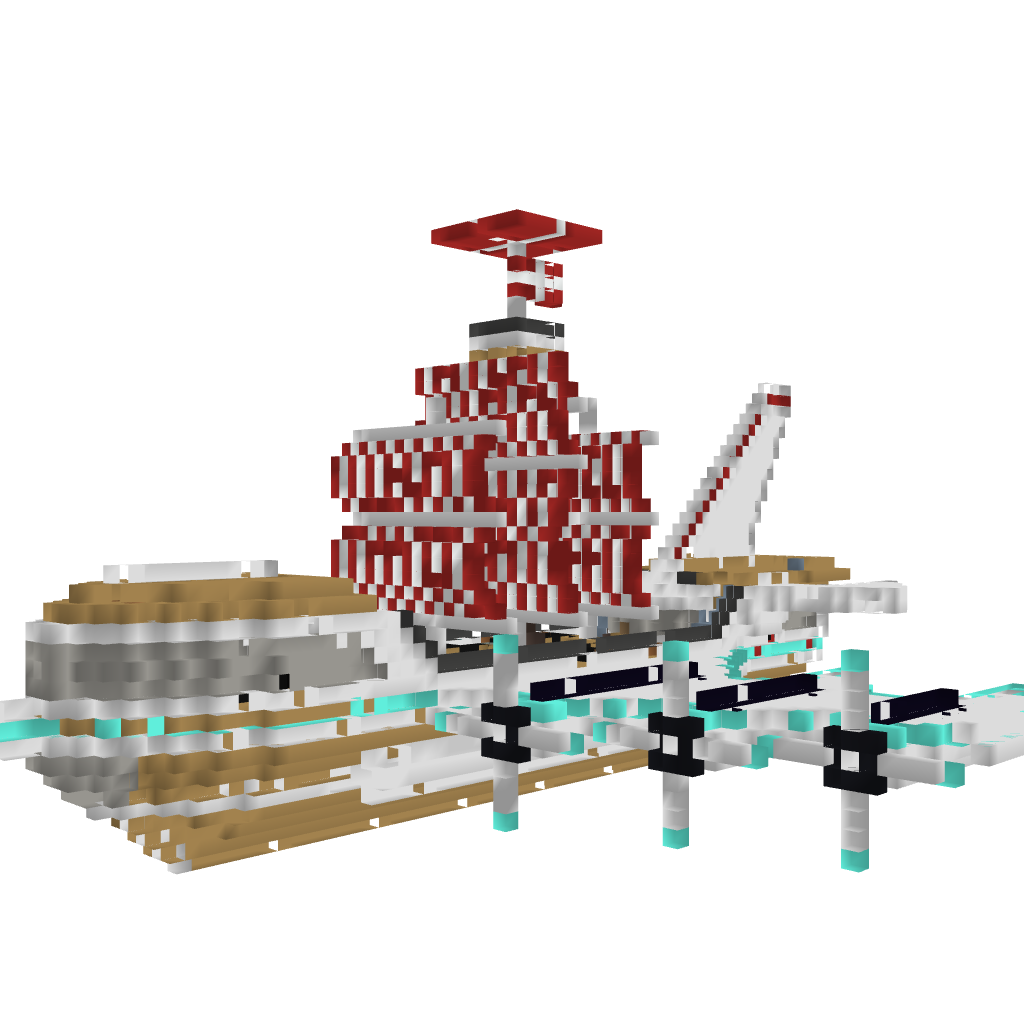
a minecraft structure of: Nave-aereo